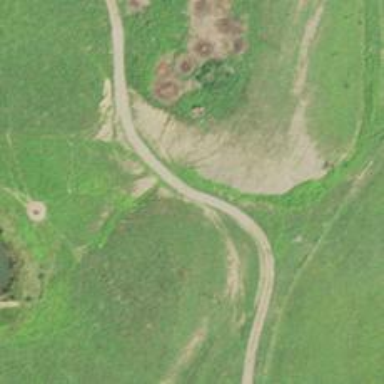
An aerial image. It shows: Simple road.